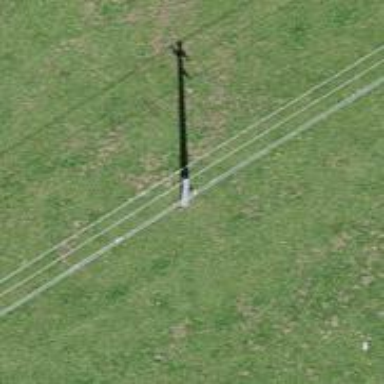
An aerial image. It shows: Power pole.